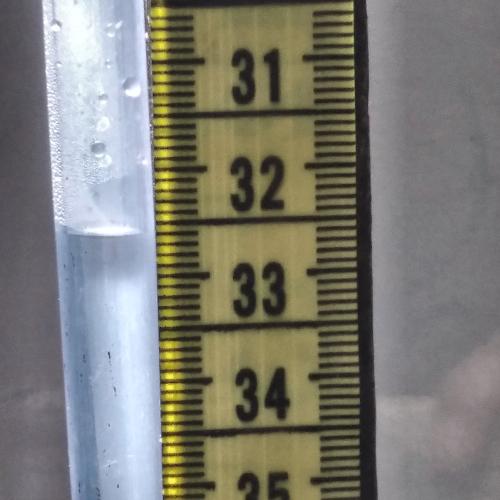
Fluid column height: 32.6 cm